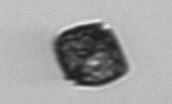
Label: Kryptoperidinium_triquetrum